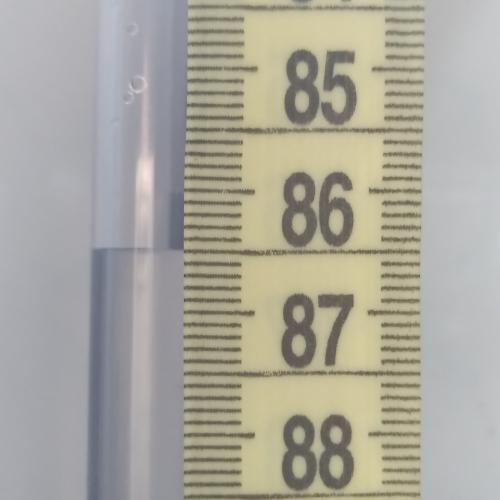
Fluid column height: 86.5 cm